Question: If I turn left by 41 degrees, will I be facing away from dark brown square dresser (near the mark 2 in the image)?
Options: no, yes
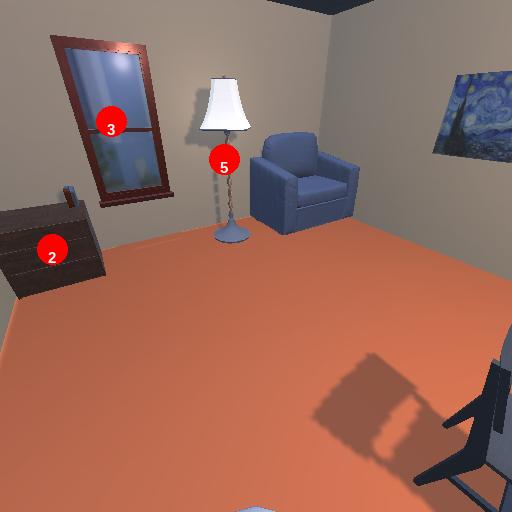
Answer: no